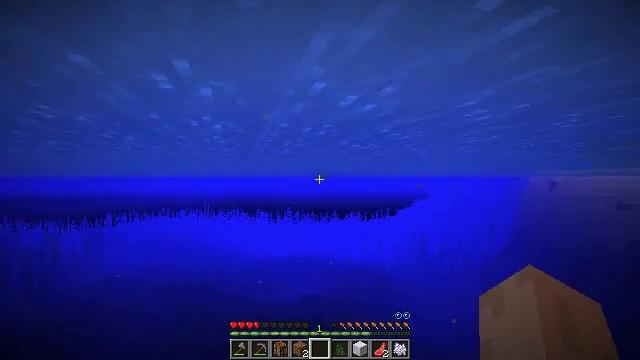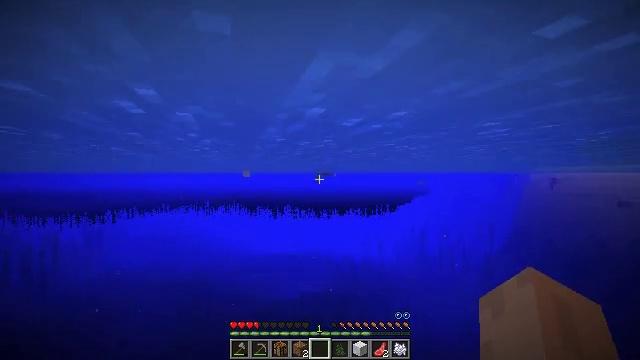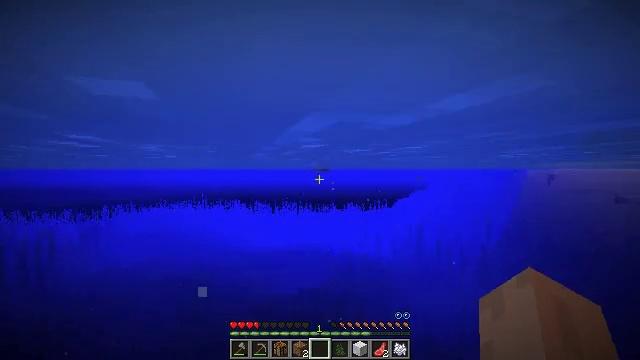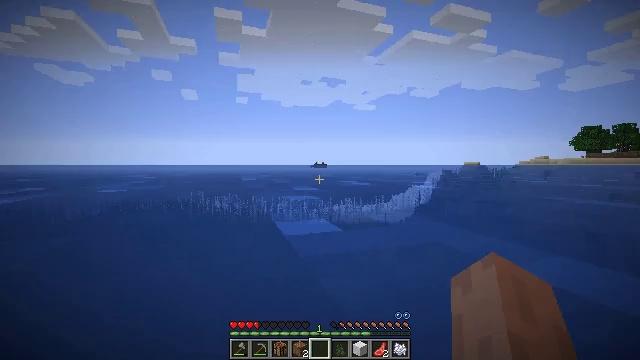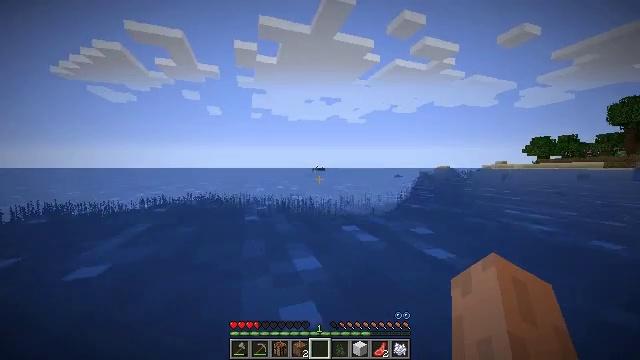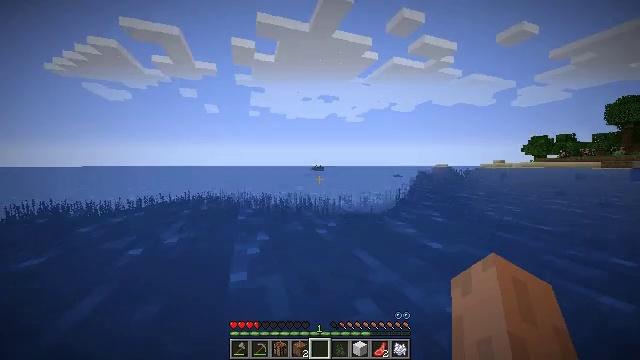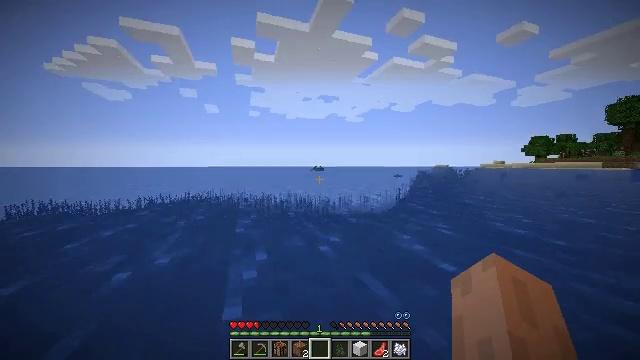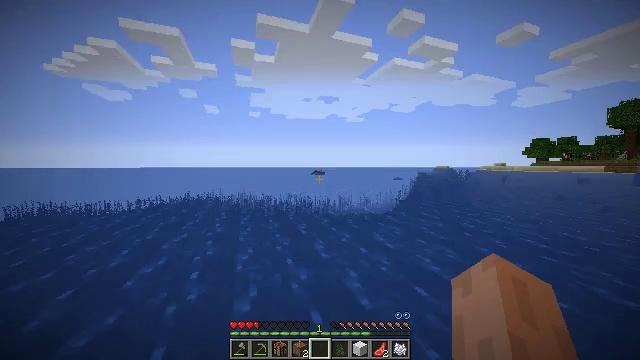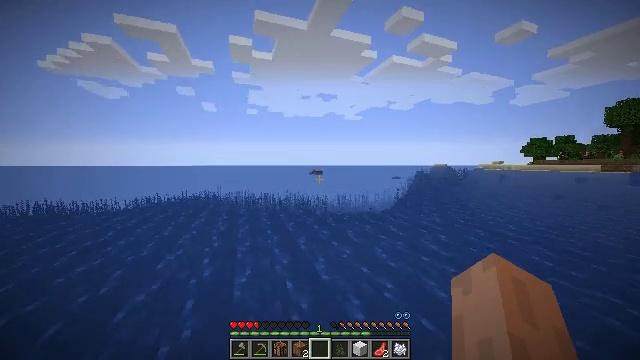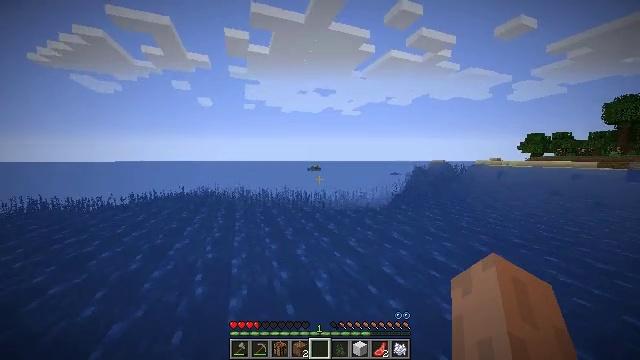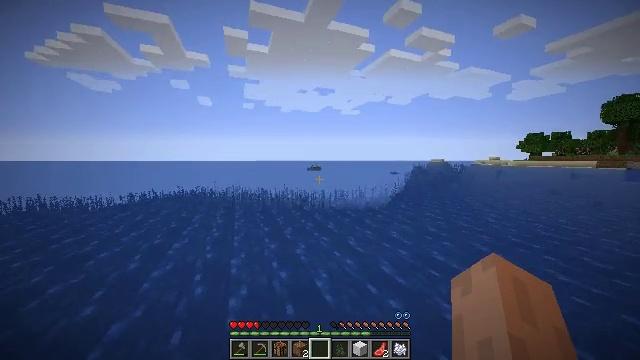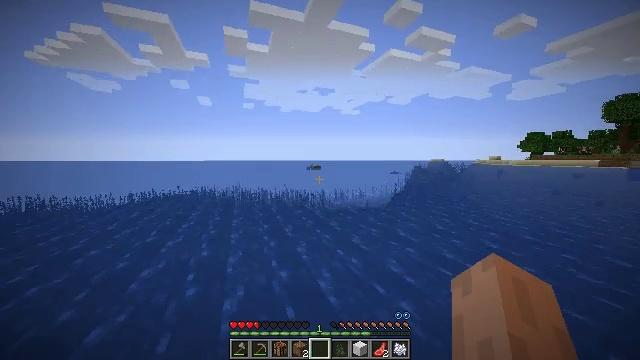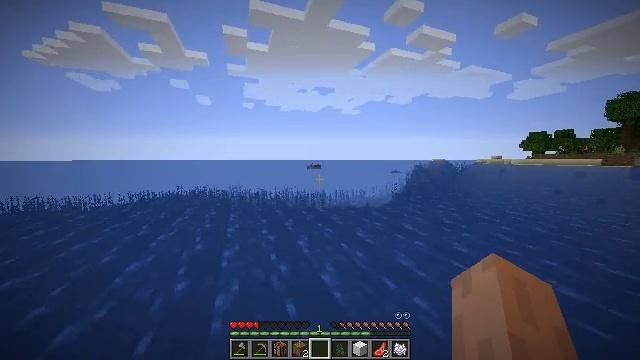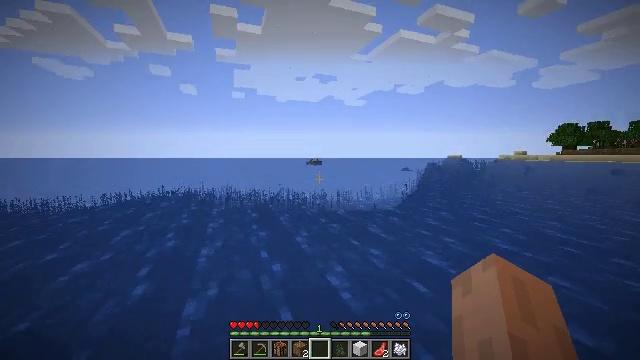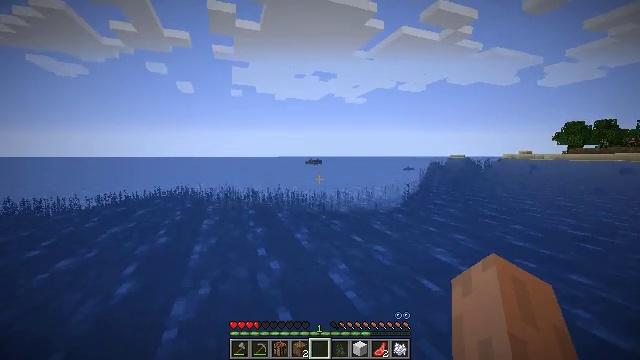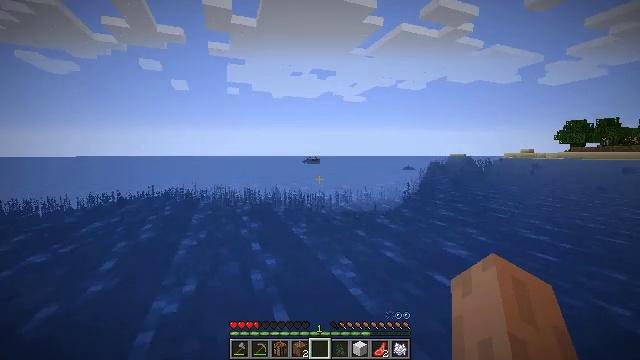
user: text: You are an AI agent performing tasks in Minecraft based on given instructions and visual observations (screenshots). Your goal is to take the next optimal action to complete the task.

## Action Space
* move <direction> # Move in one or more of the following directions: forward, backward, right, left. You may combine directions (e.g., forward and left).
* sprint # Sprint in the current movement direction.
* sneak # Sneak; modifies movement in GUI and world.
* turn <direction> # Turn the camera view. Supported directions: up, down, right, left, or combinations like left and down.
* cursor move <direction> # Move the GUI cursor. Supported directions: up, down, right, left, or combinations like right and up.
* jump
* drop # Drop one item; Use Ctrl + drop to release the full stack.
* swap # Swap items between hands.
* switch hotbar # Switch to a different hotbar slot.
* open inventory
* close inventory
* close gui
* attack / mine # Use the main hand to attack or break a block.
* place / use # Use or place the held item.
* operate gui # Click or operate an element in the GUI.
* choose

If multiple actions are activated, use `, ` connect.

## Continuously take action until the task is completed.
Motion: motion action
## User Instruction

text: Remove a cod from the inventory.
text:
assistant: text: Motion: move forward, jump
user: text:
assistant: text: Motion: move forward, sprint, turn down, jump
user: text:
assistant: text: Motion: move forward, sprint, turn down, jump
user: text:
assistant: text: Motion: move forward and move left, sprint, jump
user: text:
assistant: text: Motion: move forward and move left, sprint, jump
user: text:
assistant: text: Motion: move forward and move left, sprint, jump
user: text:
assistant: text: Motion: move forward and move left, sprint, jump
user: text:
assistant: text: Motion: move forward, sprint, jump
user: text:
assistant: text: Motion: move forward, sprint, turn down, jump
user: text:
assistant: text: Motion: move forward, sprint, jump
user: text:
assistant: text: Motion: move forward, sprint, jump
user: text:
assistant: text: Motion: move forward, sprint
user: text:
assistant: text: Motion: move forward, sprint
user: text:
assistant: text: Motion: move forward, sprint
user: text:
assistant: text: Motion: move forward, sprint
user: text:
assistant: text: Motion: move forward, sprint, turn right
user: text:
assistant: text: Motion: move forward, sprint
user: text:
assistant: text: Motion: move forward, sprint
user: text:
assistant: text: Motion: move forward, sprint
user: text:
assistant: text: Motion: move forward, sprint
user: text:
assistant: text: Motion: move forward, sprint
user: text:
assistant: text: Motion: move forward, sprint
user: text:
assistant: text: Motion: move forward, sprint
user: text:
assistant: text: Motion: move forward, sprint
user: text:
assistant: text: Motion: move forward, sprint
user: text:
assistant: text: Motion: move forward, sprint
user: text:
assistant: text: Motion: move forward, sprint
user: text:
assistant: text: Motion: move forward, sprint, turn up
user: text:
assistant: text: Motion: move forward, sprint, turn up
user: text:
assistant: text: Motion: move forward, sprint, turn up